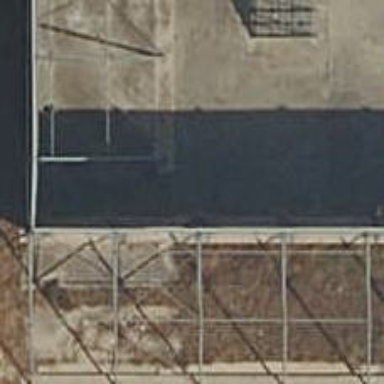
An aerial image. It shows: Wall barrier.